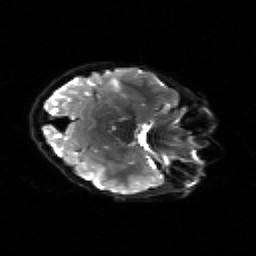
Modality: sbref
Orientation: axial
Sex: female
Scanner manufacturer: siemens
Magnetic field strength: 3 T
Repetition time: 5 s
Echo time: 0.071 s